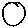
Label: circle